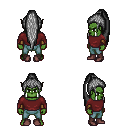
a pixel art fantasy rpg character, male body template, orc, green skin, maroon long-sleeve shirt, teal pants, gray extra-long topknot hairstyle, leather bracers, maroon shoes, four views (front, back, left, right), 2x2 character sprite sheet, small pixel art, hard edges, no anti-aliasing